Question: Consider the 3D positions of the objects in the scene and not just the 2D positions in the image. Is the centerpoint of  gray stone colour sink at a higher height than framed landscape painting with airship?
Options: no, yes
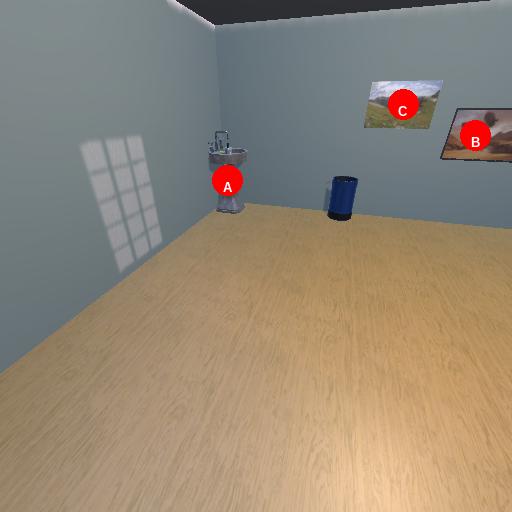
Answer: no